Aerial crown-view tile of a tropical tree (Barro Colorado Island, Panama), acquired 20250715:
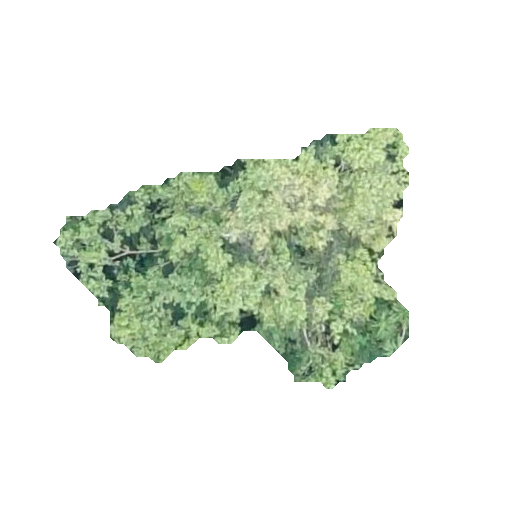
Species: Luehea seemannii
GBIF accepted scientific name: Luehea seemannii
Crown area: 88.241 m²